Question: I'm working on overlaying several density plots to create a figure in ggplot2. Say I have data points for each December over a series of years (in this case 2004-2012) and I want to plot a density function for each December month + year and overlay them. I would like to highlight one density line for a specific month by making it dashed where all the others are solid. I have a reproducible example below:
'''
#Create vector of data for December
set.seed(12345)
dec_emas = as.matrix(rnorm(496, 122, 250))
#create indicators for Dec04 ... Dec11, then attach to data frame w/ estimates
declab = c('Dec04', 'Dec05', 'Dec06', 'Dec07', 'Dec08', 'Dec09', 'Dec10', 'Dec11')
declabs = rep(declab, 62)
rownames(dec_emas) = declabs
colnames(dec_emas) = 'EMA'
#add in factor ID for the 8 levels
dec04 = as.numeric(rownames(dec_emas) == 'Dec04')
dec05 = as.numeric(rownames(dec_emas) == 'Dec05')
dec06 = as.numeric(rownames(dec_emas) == 'Dec06')
dec07 = as.numeric(rownames(dec_emas) == 'Dec07')
dec08 = as.numeric(rownames(dec_emas) == 'Dec08')
dec09 = as.numeric(rownames(dec_emas) == 'Dec09')
dec10 = as.numeric(rownames(dec_emas) == 'Dec10')
dec11 = as.numeric(rownames(dec_emas) == 'Dec11')
dec_ema = as.numeric(dec_emas)
dec_ema_df = data.frame(dec_ema, dec04,dec05,dec06,dec07,dec08,dec09,dec10,dec11)
dec_ema_df$new[dec_ema_df$dec04==1]<-4
dec_ema_df$new[dec_ema_df$dec05==1]<-5
dec_ema_df$new[dec_ema_df$dec06==1]<-6
dec_ema_df$new[dec_ema_df$dec07==1]<-7
dec_ema_df$new[dec_ema_df$dec08==1]<-8
dec_ema_df$new[dec_ema_df$dec09==1]<-9
dec_ema_df$new[dec_ema_df$dec10==1]<-10
dec_ema_df$new[dec_ema_df$dec11==1]<-11
#using GGPLOT2...
library(ggplot2)
library('RColorBrewer')
#use different colours for each december
cbbPalette <- brewer.pal(8, "Accent")
#Plot overlaid densities and highlight December 08 with a dashed line.
dec.dens1 = ggplot(dec_ema_df, aes(x=dec_ema, group = new)) +
geom_density(aes(colour=factor(new), linetype = factor(new==8)), size = 1, alpha = .60, kernel='epanechnikov') +
xlab(NULL) + ylab(NULL) +
scale_linetype_manual(values = c('solid', 'dashed'), guide = FALSE) +
scale_colour_manual(values = cbbPalette,
labels= c('Dec '04','Dec '05','Dec '06','Dec '07','Dec '08','Dec '09','Dec '10','Dec '11'),
name= '')
print(dec.dens1)
'''
Currently, I'm able to produce this. Unfortunately the legend on the right shows a solid blue line for Dec '08 instead of a dashed line. How can I make the legend correspond to the dashed density line for only Dec '08 (e.g. all other legend keys are solid lines)? I have tried using legend.key but this only works for the outline and background not the actual object in the legend.
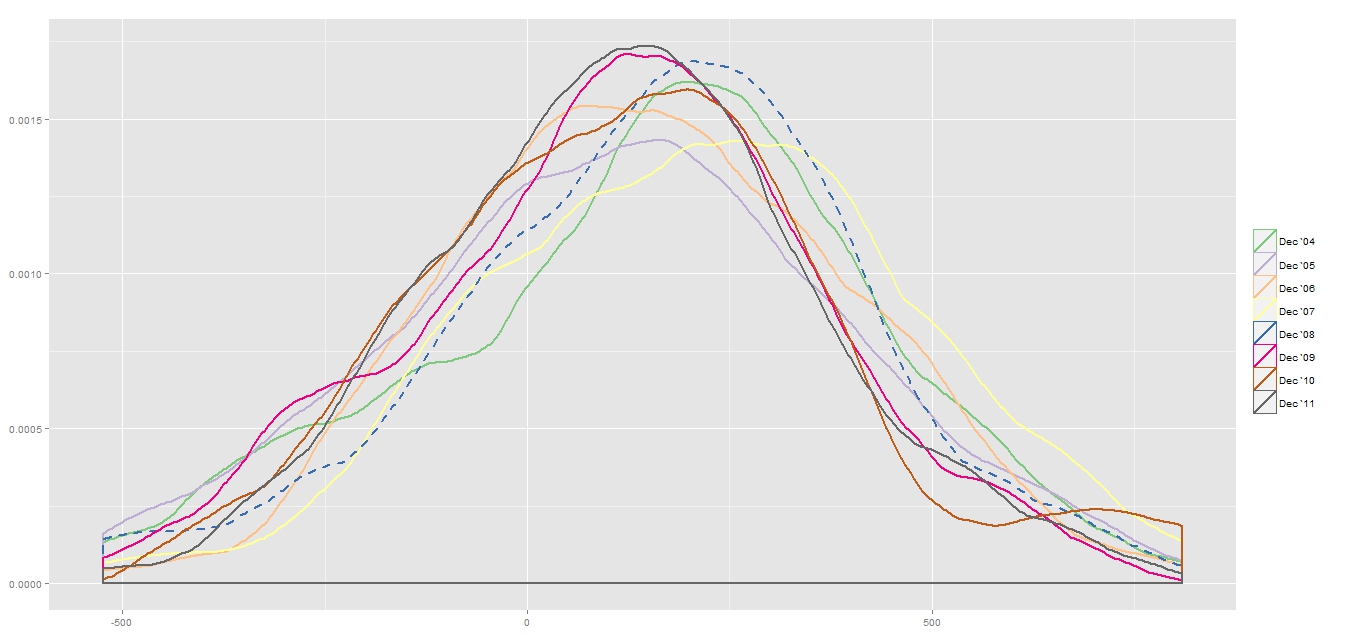
Answer: If you map your factor 'new' to both colour and linetype, and specify the same labels for both scales, then ggplot will happily combine the colour and linetype legends automatically:
'''
dec.dens1 = ggplot(dec_ema_df, aes(x=dec_ema, group=new)) +
geom_density(aes(colour=factor(new), linetype=factor(new)),
size=1, alpha=.60, kernel='epanechnikov') +
xlab(NULL) +
ylab(NULL) +
scale_linetype_manual(values=c('solid', 'solid','solid','solid',
'dashed','solid','solid','solid'),
labels=c('Dec '04','Dec '05','Dec '06','Dec '07',
'Dec '08','Dec '09','Dec '10','Dec '11')) +
scale_colour_manual(values = cbbPalette,
labels=c('Dec '04','Dec '05','Dec '06','Dec '07',
'Dec '08','Dec '09','Dec '10','Dec '11'))
'''